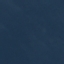
Label: SeaLake